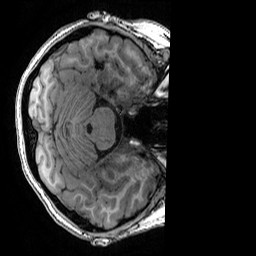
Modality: T1w
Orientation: axial
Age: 19
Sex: female
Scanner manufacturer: ge
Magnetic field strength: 3 T
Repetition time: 0.007 s
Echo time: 0.00342 s